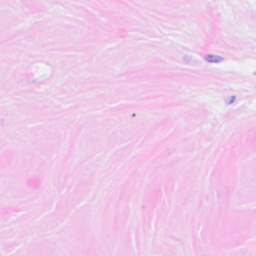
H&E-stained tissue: Breast